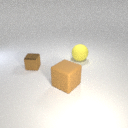
large yellow rubber sphere to the right of small brown metal cube